Question: I integrated twitter bootstrap navbar into my asp.net project. However, I'm trying to align my bootstrap text into the center. Here is my source code for my navbar
'''
<div id="twitterbootstrap">
<div class="navbar navbar-inverse navbar-fixed-top">
<div class="navbar-inner">
<div class="container">
<a class="btn btn-navbar" data-toggle="collapse" data-target=".nav-collapse">
<span class="icon-bar"></span>
<span class="icon-bar"></span>
<span class="icon-bar"></span>
</a>
<a class="brand" href="#">iPolice</a>
<div class="nav-collapse">
<ul class="nav">
<li class="divider-vertical"></li>
<li><a href="#">Home</a></li>
<li class="divider-vertical"></li>
<li><a href="Login.aspx">Login</a></li>
<li class="divider-vertical"></li>
<li><a href="#">Contact</a></li>
</ul>
</div>
</div>
</div>
</div>
</div>
'''
This is the image of my bootstrap

Then i added this twitterbootstrap css inside to attempt and shift the ipolice, home, contact and login into the center
'''
#twitterbootstrap {
position:absolute;
text-align:center;
}
'''
which didnt work. I visited this <URL> and tried but still wasn't able to do it. May i ask how do i align my text into the center?
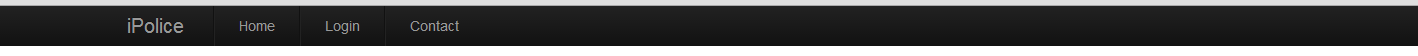
Answer: Depending on where you want the Brand link to appear, here are two possiblities
<URL>
or
<URL>
EDIT: A third variation where the iPolice brand link is always centered, even at narrow viewports
<URL>
Note that in the second example I've added a copy of the brand link into the main menu, and used the utility classes of .hidden-desktop and .visible-desktop to fine tune how this is displayed at different viewports
Important CSS is
'''
#twitterbootstrap .navbar .nav,
#twitterbootstrap .navbar .nav > li {
float:none;
display:inline-block;
*display:inline; /* ie7 fix */
*zoom:1; /* hasLayout ie7 trigger */
vertical-align: top;
}
#twitterbootstrap .navbar-inner {
text-align:center;
}
'''
Some of this CSS is based on an answer from <URL>
Good luck!